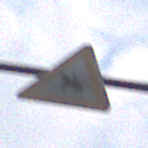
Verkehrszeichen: ReiterRechts
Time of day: MorningAfternoon
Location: Outdoor (Urban)
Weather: Overcast
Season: NotSpecified
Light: Natural